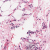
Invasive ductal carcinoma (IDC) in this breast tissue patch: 0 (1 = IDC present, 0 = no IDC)